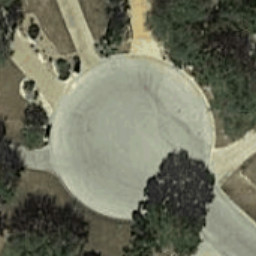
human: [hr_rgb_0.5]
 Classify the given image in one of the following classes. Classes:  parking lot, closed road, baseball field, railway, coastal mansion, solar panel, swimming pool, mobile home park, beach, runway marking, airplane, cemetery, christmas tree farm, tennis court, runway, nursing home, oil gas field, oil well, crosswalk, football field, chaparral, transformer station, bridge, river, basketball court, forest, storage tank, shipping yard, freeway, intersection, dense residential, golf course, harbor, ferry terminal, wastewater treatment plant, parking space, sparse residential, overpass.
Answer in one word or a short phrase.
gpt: closed road